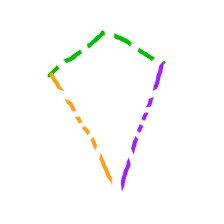
Shape: kite